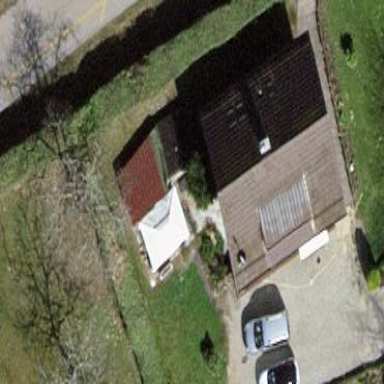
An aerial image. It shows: Simple house.